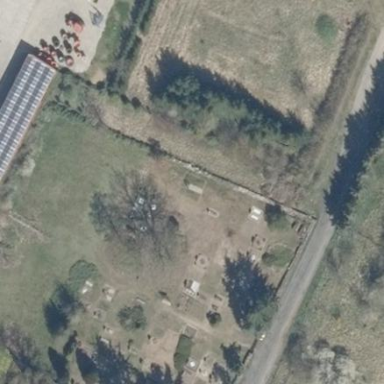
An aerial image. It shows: Cemetery.